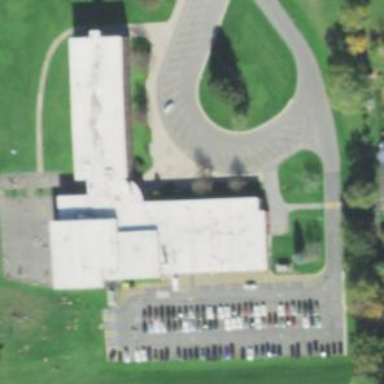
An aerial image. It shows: School.